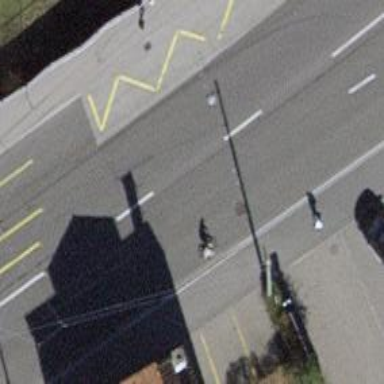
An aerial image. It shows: Trolleybus stop position for public transport.